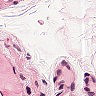
Metastatic tissue present: no